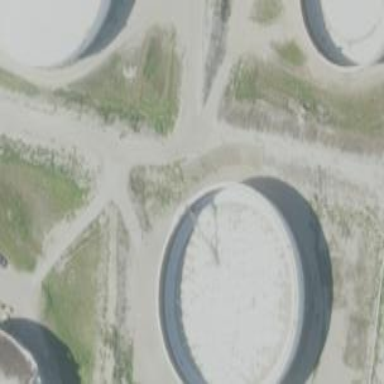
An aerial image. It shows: Storage tank which is man-made and housed in building.